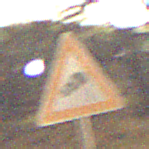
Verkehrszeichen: SeitenwindVonRechts
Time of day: Night
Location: Outdoor (Nature)
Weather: Clear
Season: NotSpecified
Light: Natural